Aerial crown-view tile of a tropical tree (Barro Colorado Island, Panama), acquired 20241014:
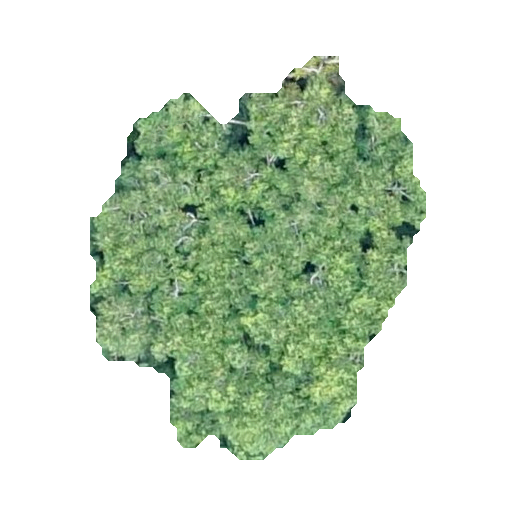
Species: Guatteria lucens
GBIF accepted scientific name: Guatteria lucens
Crown area: 143.282 m²